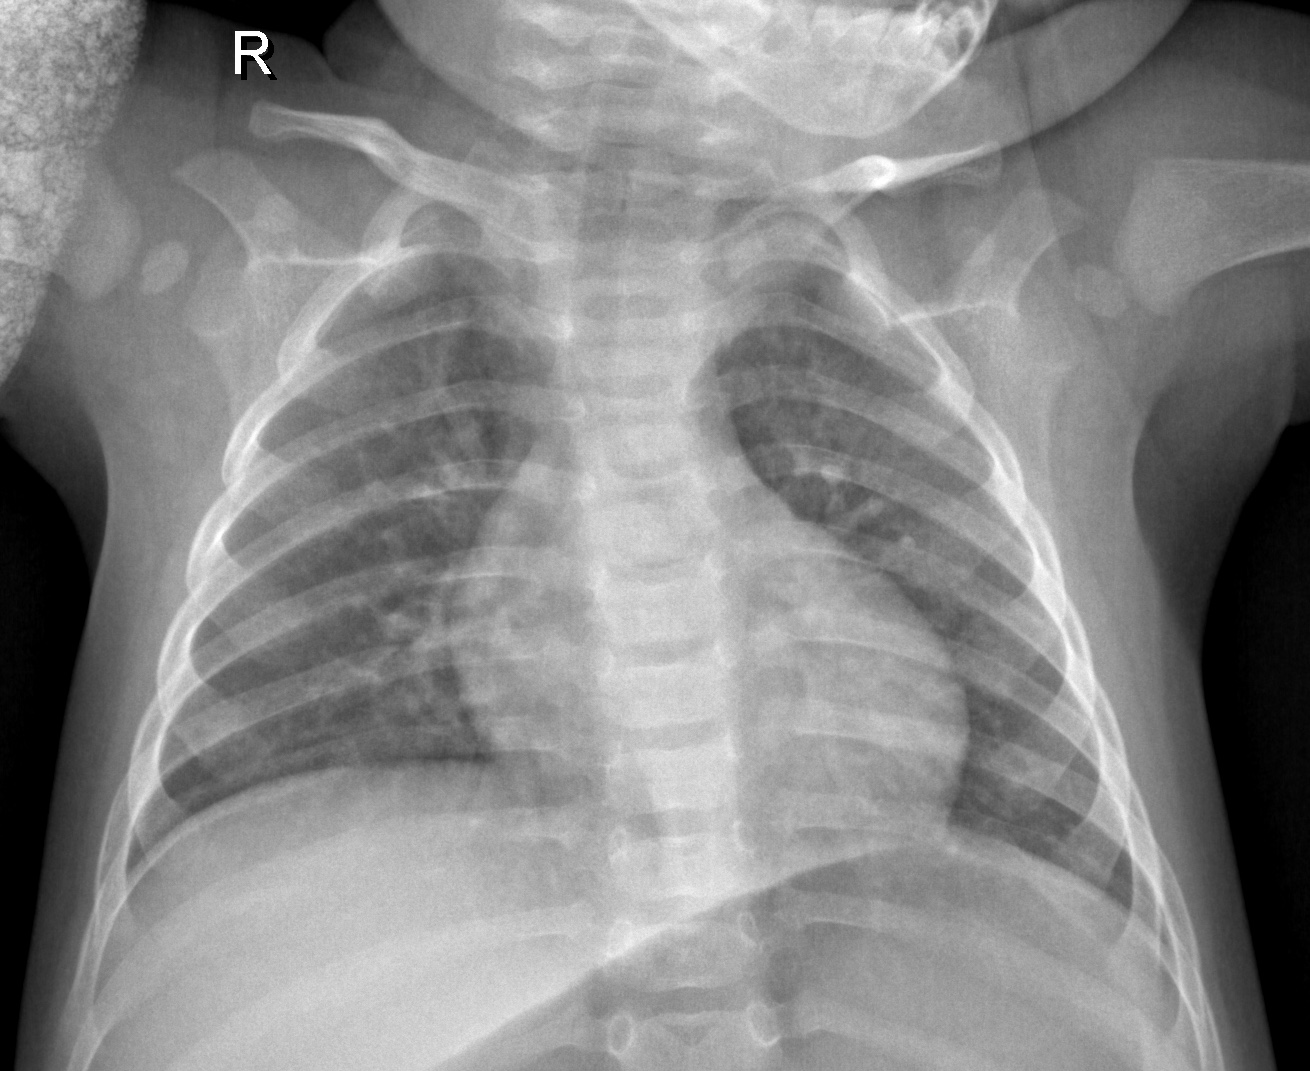
Diagnosis: NORMAL